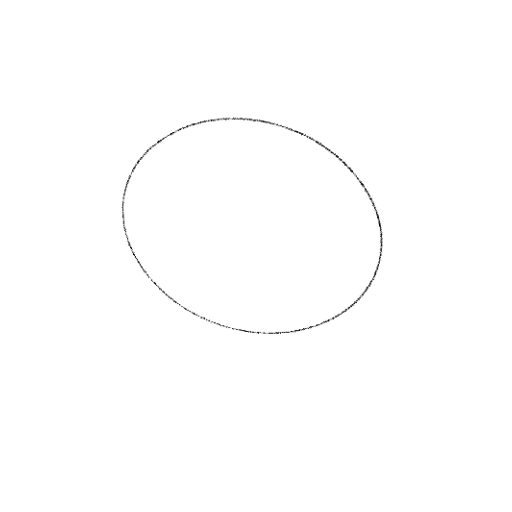
Crossing number: 0